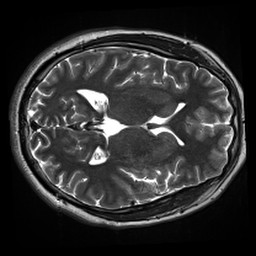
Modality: inplaneT2
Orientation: axial
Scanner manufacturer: siemens
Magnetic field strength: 3 T
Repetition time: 11 s
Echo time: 0.059 s